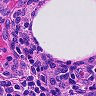
Metastatic tissue present: no